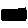
Label: hexagon